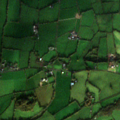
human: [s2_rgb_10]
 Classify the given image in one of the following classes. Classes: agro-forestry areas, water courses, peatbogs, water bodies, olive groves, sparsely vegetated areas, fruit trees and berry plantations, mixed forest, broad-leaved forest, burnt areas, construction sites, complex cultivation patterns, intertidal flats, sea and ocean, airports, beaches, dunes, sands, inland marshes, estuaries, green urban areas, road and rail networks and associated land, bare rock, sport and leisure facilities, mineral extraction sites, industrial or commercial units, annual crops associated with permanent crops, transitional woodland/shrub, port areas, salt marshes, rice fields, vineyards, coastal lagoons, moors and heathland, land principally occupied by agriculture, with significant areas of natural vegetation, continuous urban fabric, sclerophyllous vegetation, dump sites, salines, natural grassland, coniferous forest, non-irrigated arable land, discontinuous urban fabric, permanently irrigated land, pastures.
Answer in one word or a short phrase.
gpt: pastures